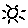
Label: sun